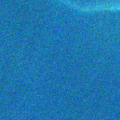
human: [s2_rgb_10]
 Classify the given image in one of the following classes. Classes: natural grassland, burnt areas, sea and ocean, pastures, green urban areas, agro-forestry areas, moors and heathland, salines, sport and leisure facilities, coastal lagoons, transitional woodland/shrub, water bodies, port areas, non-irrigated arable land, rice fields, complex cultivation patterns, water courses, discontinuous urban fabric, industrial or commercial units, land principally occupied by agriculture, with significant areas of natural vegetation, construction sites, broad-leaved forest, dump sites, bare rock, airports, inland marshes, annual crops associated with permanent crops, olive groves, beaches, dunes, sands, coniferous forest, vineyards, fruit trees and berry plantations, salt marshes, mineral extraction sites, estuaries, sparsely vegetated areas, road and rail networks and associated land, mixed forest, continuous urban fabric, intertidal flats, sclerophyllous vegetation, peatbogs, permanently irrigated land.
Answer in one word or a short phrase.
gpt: sea and ocean